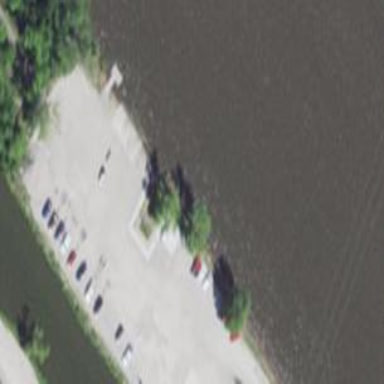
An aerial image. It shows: Parking area.